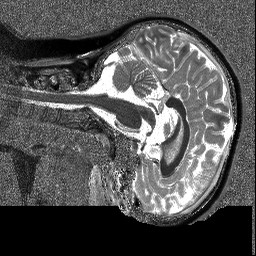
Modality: T1map
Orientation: sagittal
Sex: female